Question: I'm working on an MC68HC11 Microcontroller and have an analogue voltage signal going in that I have sampled. The scenario is a weighing machine, the large peaks are when the object hits the sensor and then it stabilises (which are the samples I want) and then peaks again before the object roles off.
The problem I'm having is figuring out a way for the program to detect this stable point and average it to produce an overall weight but can't figure out how :/. One way I have thought about doing is comparing previous values to see if there is not a large difference between them but I haven't had any success. Below is the code that I am using:
'''
#include <stdio.h>
#include <stdarg.h>
#include <iof1.h>
void main(void)
{
/* PORTA, DDRA, DDRG etc... are LEDs and switch ports */
unsigned char *paddr, *adctl, *adr1;
unsigned short i = 0;
unsigned short k = 0;
unsigned char switched = 1; /* is char the smallest data type? */
unsigned char data[2000];
DDRA = 0x00; /* All in */
DDRG = 0xff;
adctl = (unsigned char*) 0x30;
adr1 = (unsigned char*) 0x31;
*adctl = 0x20; /* single continuos scan */
while(1)
{
if(*adr1 > 40)
{
if(PORTA == 128) /* Debugging switch */
{
PORTG = 1;
}
else
{
PORTG = 0;
}
if(i < 2000)
{
while(((*adctl) & 0x80) == 0x00);
{
data[i] = *adr1;
}
/* if(i > 10 && (data[(i-10)] - data[i]) < 20) */
i++;
}
if(PORTA == switched)
{
PORTG = 31;
/* Print a delimeter so teemtalk can send to excel */
for(k=0;k<2000;k++)
{
printf("%d,",data[k]);
}
if(switched == 1) /*bitwise manipulation more efficient? */
{
switched = 0;
}
else
{
switched = 1;
}
PORTG = 0;
}
if(i >= 2000)
{
i = 0;
}
}
}
}
'''
Look forward to hearing any suggestions :)
(The graph below shows how these values look, the red box is the area I would like to identify.

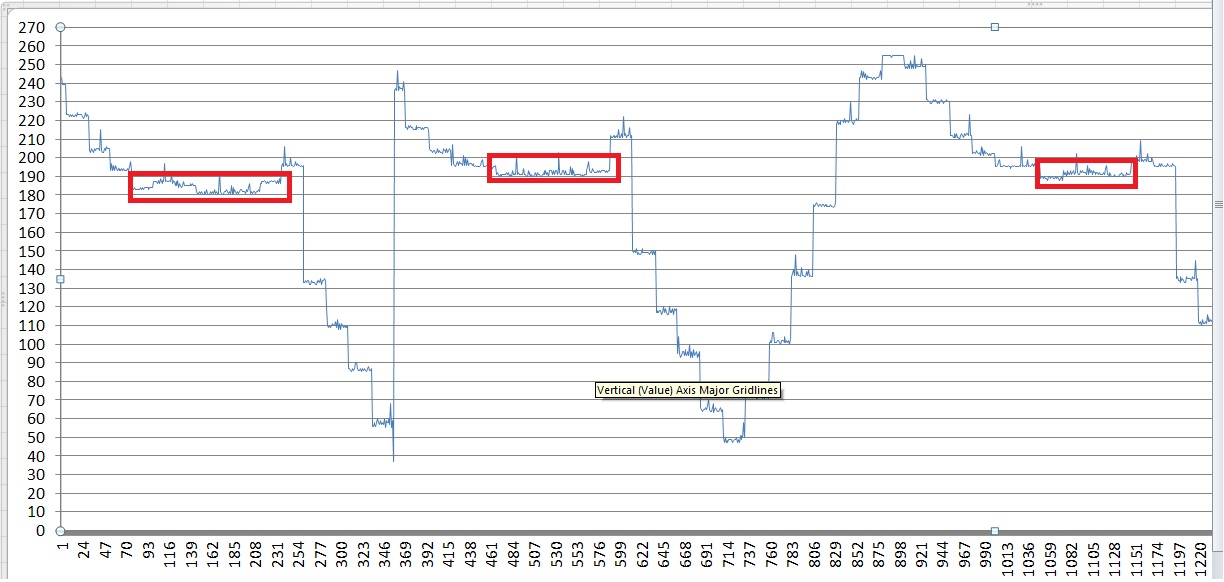
Answer: As you sample sequence has glitches (short lived transients) try to improve the hardware ie change layout, add decoupling, add filtering etc.
If that approach fails, then a median filter [1] of say five places long, which takes the last five samples, sorts them and outputs the middle one, so two samples of the transient have no effect on it's output. (seven places ...three transient)
Then a computationally efficient exponential averaging lowpass filter [2]
'''
y(n) = y(n-1) + alpha[x(n) - y(n-1)]
'''
choosing alpha (1/2^n, division with right shifts) to yield a time constant [3] of less than the underlying response (~50samples), but still filter out the noise. Increasing the effective fractional bits will avoid the quantizing issues.
With this improved sample sequence, thresholds and cycle count, can be applied to detect quiescent durations.
Additionally if the end of the quiescent period is always followed by a large, abrupt change then using a sample delay "array", enables the detection of the abrupt change but still have available the last of the quiescent samples for logging.
<URL>
<URL>
<URL>
Note
Adding code for the above filtering operations will lower the maximum possible sample rate but printf can be substituted for something faster.